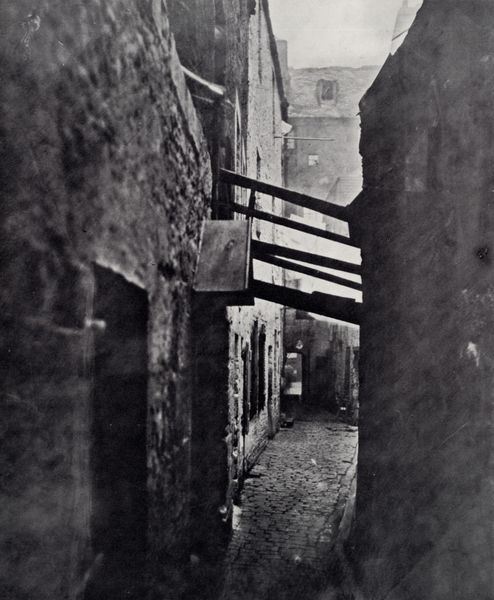
Titel: Nahaufnahme, Nr. 83 High Street
Künstler: Thomas Annan
Institution: unbekannt
Schlagwörter: dunkel, himmel, schatten, weiß, stadt, fenster, grau, hintergrund, holz, licht, schwarz, strasse, stützen, tür, ausblick, blick, dach, gebäude, haus, weg, hochformat, alt, wand, arm, stein, steine, ebene, häuser, brücke, rauch, sonne, boden, verbindung, kamin, schornstein, düster, bogen, enge, gasse, italien, perspektive, pflaster, türen, verlassen, mauer, ziegel, türe, dampf, häuschen, steg, finster, balken, durchgang, bretter, menschenleer, tor, unscharf, flucht, foto, fotografie, photographie, regen, wände, eingang, eng, gang, hinterhof, plaster, ärmlich, burg, durchblick, hauswand, übergang, dachfenster, mauerwerk, brett, schwarz-weiss, kopfsteinpflaster, pflasterstein, pflastersteine, scharz, quer, photo, gemäuer, verschwommen, mauern, karg, mittelalter, stange, fotographie, mittelalterlich, tunnel, strass, außenansicht, lichtschacht, feucht, überdacht, hausmauer, kopfsteinplaster, armenviertel, sackgasse, slum, ghetto, slums, hauswände, regenfeucht, regenschutz, schwarz-weiss fotografie, holzstreben, stützbalken, shmutz